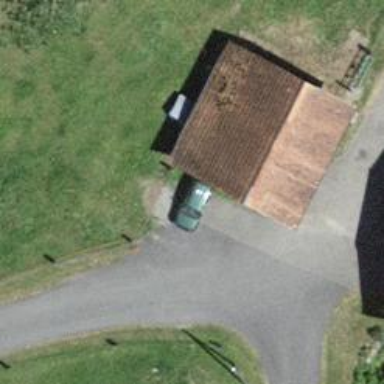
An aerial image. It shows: Rural barn.